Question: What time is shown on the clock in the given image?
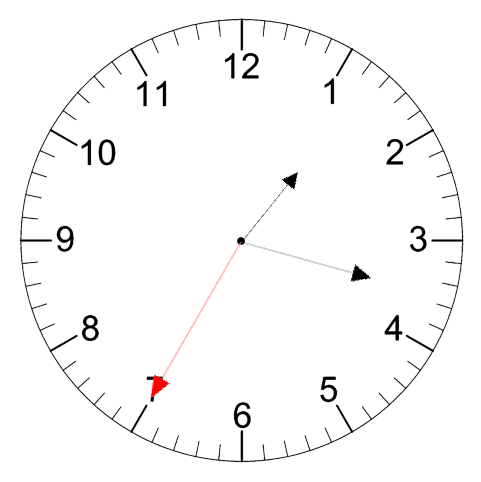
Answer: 01:17:35